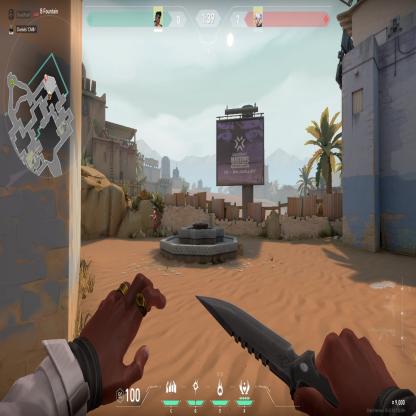
Label: enemy